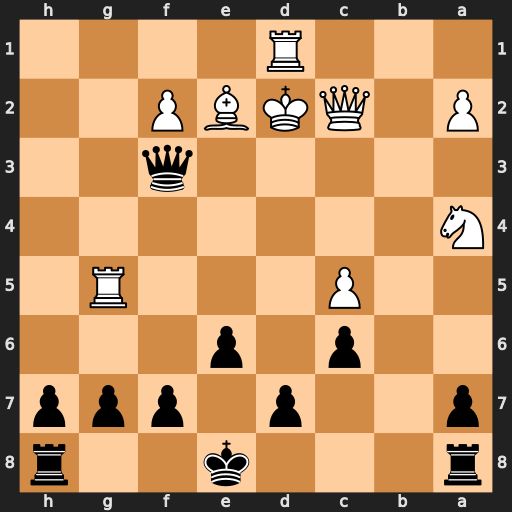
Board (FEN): r3k2r/p2p1ppp/2p1p3/2P3R1/N7/5q2/P1QKBP2/3R4
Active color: b
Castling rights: kq
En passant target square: -
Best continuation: Qf4+ Ke1 Qxg5